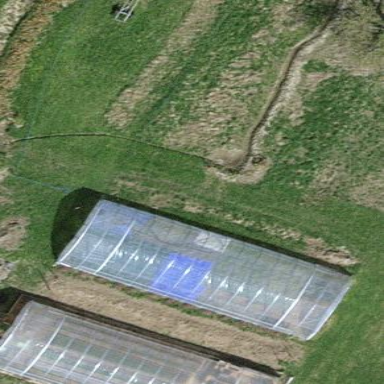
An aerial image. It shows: Greenhouse.